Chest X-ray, AP view. Patient: 16 years old, sex M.
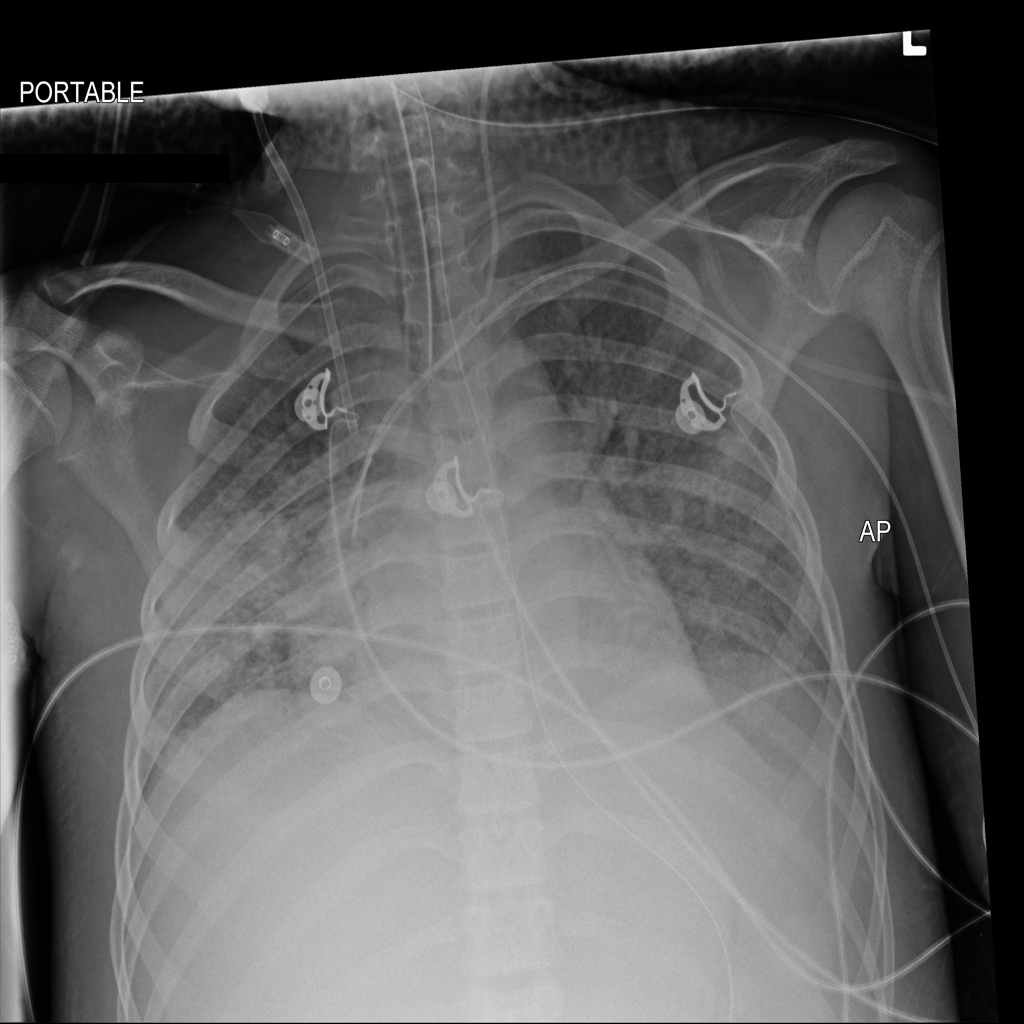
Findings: Infiltration